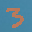
Label: 3